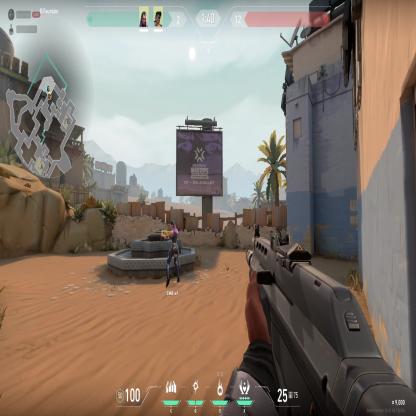
Label: teammate